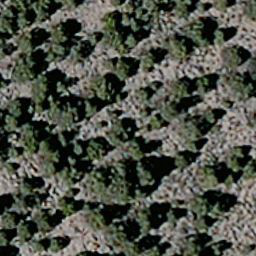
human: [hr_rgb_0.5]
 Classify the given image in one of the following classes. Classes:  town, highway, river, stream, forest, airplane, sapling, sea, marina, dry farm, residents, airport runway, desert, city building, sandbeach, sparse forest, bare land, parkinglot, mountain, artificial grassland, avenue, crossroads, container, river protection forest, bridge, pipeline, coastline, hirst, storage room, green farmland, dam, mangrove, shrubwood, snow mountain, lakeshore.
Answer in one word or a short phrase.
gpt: sparse forest